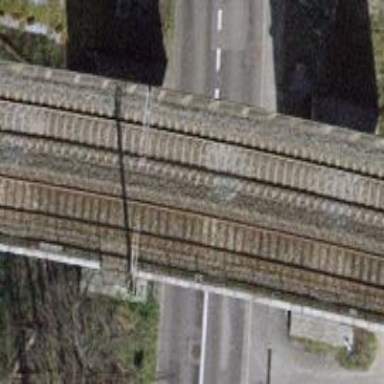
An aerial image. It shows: Single-track railway bridge with contact lines for electrification.